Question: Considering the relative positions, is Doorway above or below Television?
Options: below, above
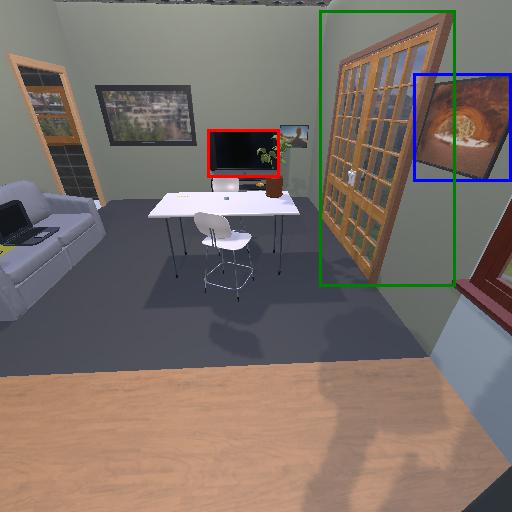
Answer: below